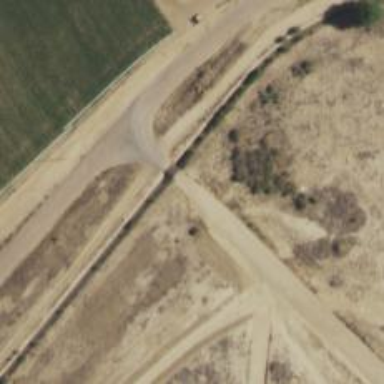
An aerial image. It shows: Tertiary road.